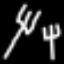
Label: fork